Question: I am building a user control for a TextBox because I want it to have some special behaviour.
The control can be used in several contexts, including as a flyout for a button. When it is a flyout I want to close the flyout when the user presses the Enter key while editing text.

To achieve this, the control has a 'ParentButton' dependency property which, if set, stores the button with the flyout, and the XAML for the parent page sets it in this case. The control has a 'KeyUp' handler which detects the Enter key and, if 'ParentButton' property is set, closes its flyout.
'TextBoxUC.xaml'
'''
<UserControl
x:Class="TextBoxUCDemo.TextBoxUC"
...
xmlns:local="using:TextBoxUCDemo"
...>
<StackPanel Width="250">
<TextBox KeyUp="TextBox_KeyUp" Text="Hello" />
</StackPanel>
'''
'TextBoxUC.xaml.cs'
'''
public sealed partial class TextBoxUC : UserControl
{
public TextBoxUC() {
this.InitializeComponent();
}
internal static readonly DependencyProperty ParentButtonProperty =
DependencyProperty.Register("ParentButton", typeof(Button), typeof(TextBoxUC), new PropertyMetadata(null));
public Button ParentButton {
get { return ((Button)GetValue(ParentButtonProperty)); }
set { SetValue(ParentButtonProperty, value); }
}
private void TextBox_KeyUp(object sender, KeyRoutedEventArgs e) {
switch (e.Key) {
case VirtualKey.Enter:
// (Do something with the Text...)
// If this is a flyout from a button then hide the flyout.
if (ParentButton != null) { // Always null!
ParentButton.Flyout.Hide();
}
break;
default: return;
}
}
}
'''
'MainPage.xaml'
'''
<Page
x:Class="TextBoxUCDemo.MainPage"
...
xmlns:local="using:TextBoxUCDemo"
...>
<Grid Background="{ThemeResource ApplicationPageBackgroundThemeBrush}" Margin="200,300">
<Button Name="flyoutTextBoxButton" Content="Edit">
<Button.Flyout>
<Flyout>
<local:TextBoxUC ParentButton="{Binding ElementName=flyoutTextBoxButton, Path=.}"/>
</Flyout>
</Button.Flyout>
</Button>
</Grid>
'''
The problem is that the ParentButton is always null.
-- Edit --
I've narrowed the problem down to the binding to the element in the XAML. If I set the ParentButton from the code-behind of the MainPage, then it works.
In 'MainPage.xaml':
'''
Loaded="Page_Loaded"
....
<local:TextBoxUC/>
'''
In 'MainPage.xaml.cs'
'''
private void Page_Loaded(object sender, RoutedEventArgs e) {
textBoxUC.ParentButton = this.flyoutTextBoxButton;
}
'''
Effect:
'''
if (ParentButton != null) {
// Reaches here
}
'''
'ParentButton="{Binding ElementName=flyoutTextBoxButton, Path=.}"'
If I add a changed event handler to the registration of the dependency property, then the handler is called when the ParentButton is set from the code-behind, but never called for the binding to the ElementName. The handler seems to be only useful for debugging purposes. I can't see that it is needed to make the property work.
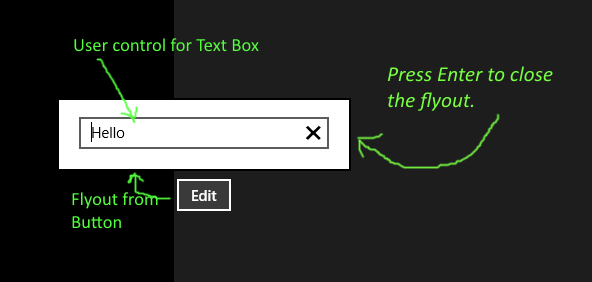
Answer: Okay, how about this? I've used it in the past. Works fine.
'''
[Microsoft.Xaml.Interactivity.TypeConstraint(typeof(Windows.UI.Xaml.Controls.TextBox))]
public class CloseFlyoutOnEnterBehavior : DependencyObject, IBehavior
{
public DependencyObject AssociatedObject { get; set; }
public void Attach(DependencyObject obj)
{
this.AssociatedObject = obj;
(obj as TextBox).KeyUp += TextBox_KeyUp;
}
void TextBox_KeyUp(object sender, KeyRoutedEventArgs e)
{
if (!e.Key.Equals(Windows.System.VirtualKey.Enter))
return;
var parent = this.AssociatedObject;
while (parent != null)
{
if (parent is FlyoutPresenter)
{
((parent as FlyoutPresenter).Parent as Popup).IsOpen = false;
return;
}
else
{
parent = VisualTreeHelper.GetParent(parent);
}
}
}
public void Detach()
{
(this.AssociatedObject as TextBox).KeyUp -= TextBox_KeyUp;
}
}
'''
Use it like this:
'''
<Button HorizontalAlignment="Center"
VerticalAlignment="Center"
Content="Click Me">
<Button.Flyout>
<Flyout Placement="Bottom">
<TextBox Width="200"
Header="Name"
PlaceholderText="Jerry Nixon">
<Interactivity:Interaction.Behaviors>
<local:CloseFlyoutOnEnterBehavior />
</Interactivity:Interaction.Behaviors>
</TextBox>
</Flyout>
</Button.Flyout>
</Button>
'''
Learn more about behaviors here:
> <URL>
And here (lesson 3):
> <URL>
Best of luck!